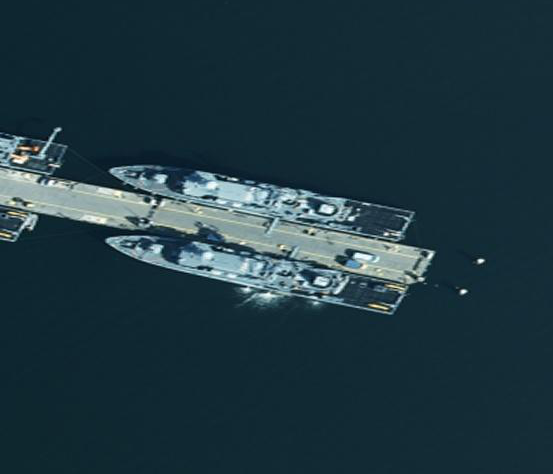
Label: combat